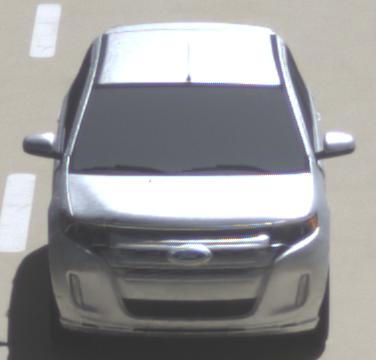
Make: Ford
Model: Edge
Detailed model: Gen. 1 Facelift
Model produced from: 2010
Model produced until: 2015
Doors: 5
Color: white
Road condition: dry road
Daytime: midday
Contrast: medium contrast